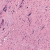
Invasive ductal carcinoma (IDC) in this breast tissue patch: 0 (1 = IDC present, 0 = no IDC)